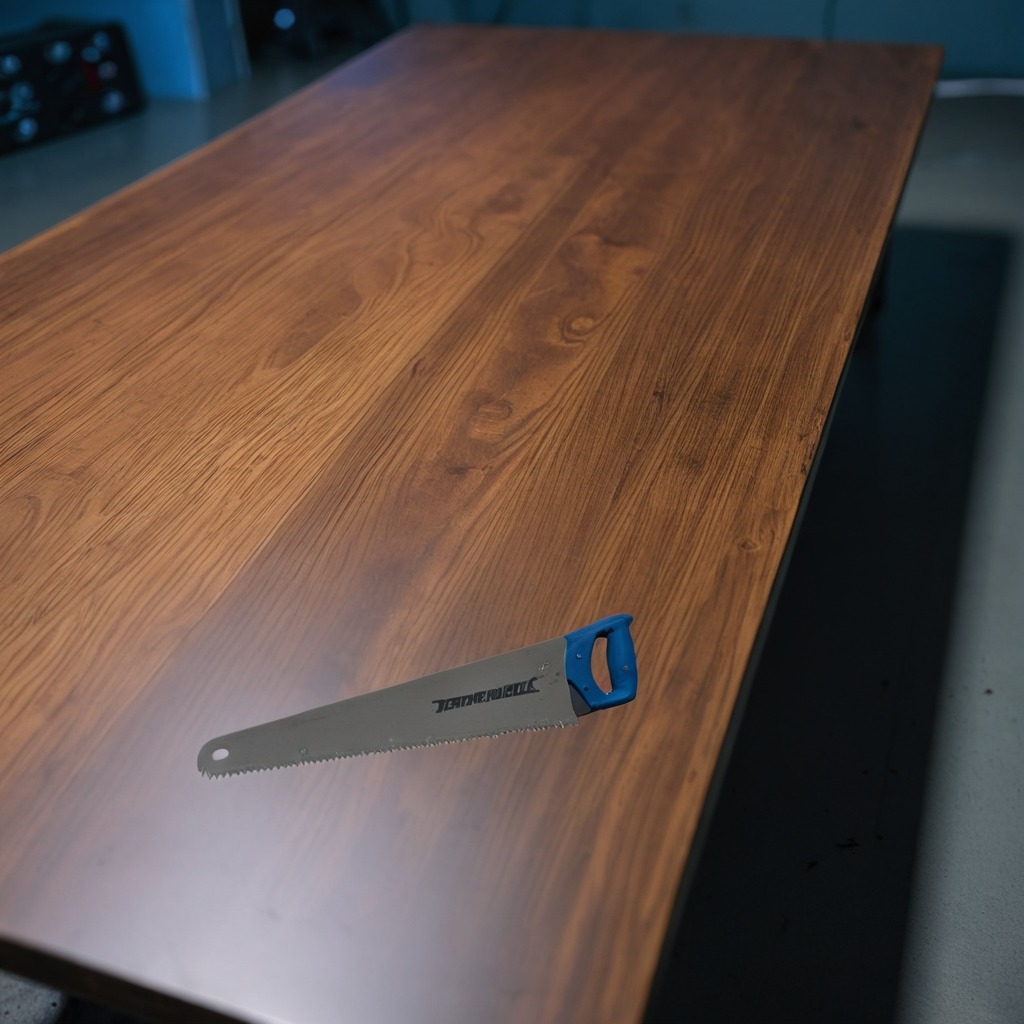
A metal saw is lying on the table.